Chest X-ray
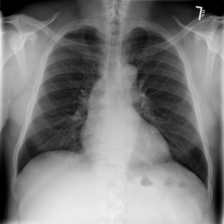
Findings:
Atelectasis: negative
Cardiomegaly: negative
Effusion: negative
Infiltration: negative
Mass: negative
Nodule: negative
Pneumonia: negative
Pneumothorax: negative
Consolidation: negative
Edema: negative
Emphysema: negative
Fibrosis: negative
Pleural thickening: negative
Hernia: negative